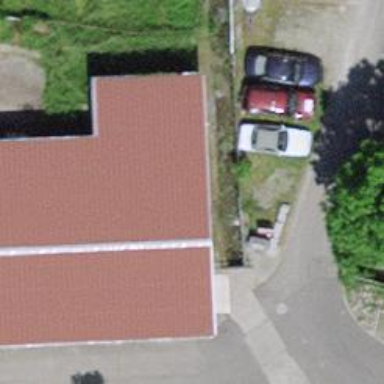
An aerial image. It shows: Car repair shop.